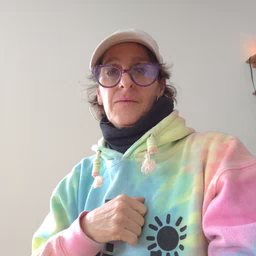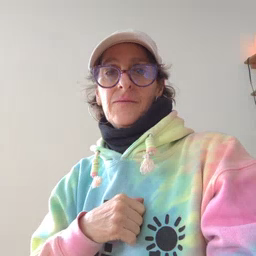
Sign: finger